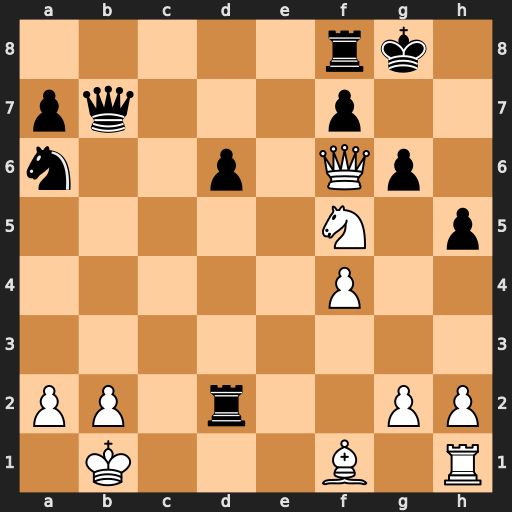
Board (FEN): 5rk1/pq3p2/n2p1Qp1/5N1p/5P2/8/PP1r2PP/1K3B1R
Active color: w
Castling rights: -
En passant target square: -
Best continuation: Qg7#